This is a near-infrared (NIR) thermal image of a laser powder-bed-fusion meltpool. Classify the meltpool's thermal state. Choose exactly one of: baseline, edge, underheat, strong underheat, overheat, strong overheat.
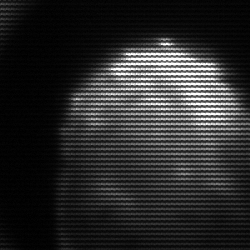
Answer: edge